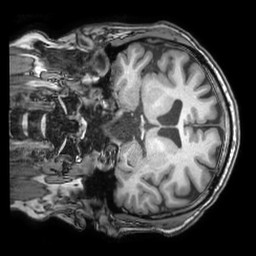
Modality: T1w
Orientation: coronal
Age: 46
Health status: ill
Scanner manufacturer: philips
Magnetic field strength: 3 T
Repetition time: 0.007 s
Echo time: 0.003501 s